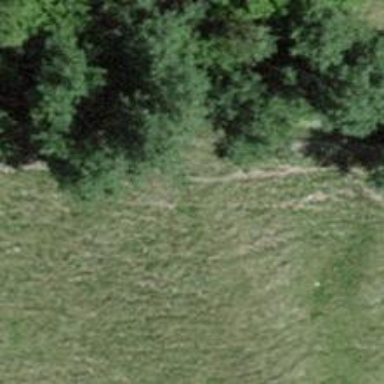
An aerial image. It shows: Unpaved path.